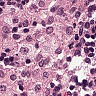
Metastatic tissue present: no